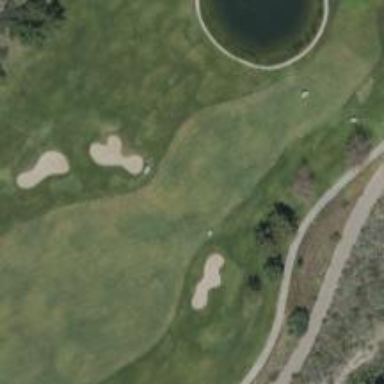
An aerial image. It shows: Grassy area designated as golf fairway.